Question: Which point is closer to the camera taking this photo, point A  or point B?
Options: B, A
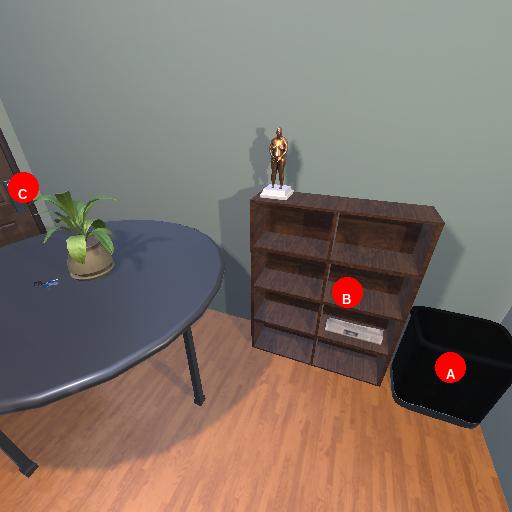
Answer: B